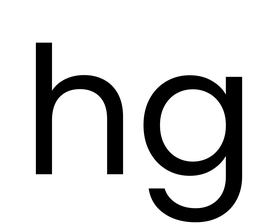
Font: Poppins-Regular